Question: I have two tables combined where in every ODD numbered row (1, 3, 5....633), it contains the values of my MAIN table (that's in red in my attached screenshot).
The EVEN rows are from a USER table that needs to be updated (that's in blue in my screenshot).
The numeric string that's in column B is the key value that I'm using for my comparative value. For every numeric value in the ODD row that is different to the one beneath it in the EVEN row, I want that ODD row (in Red) copied to a new sheet. If you notice that column A is a repeating numeric value for every TWO rows (that's a loan number and that record needs to be updated with those numeric values that are different in Column B)....this will be the project once all the differentiating rows are identified.
For instance, in the screenshot, row #359, 361, 363, etc., would be copied to a new sheet because the value in Column B in the even row beneath it is different

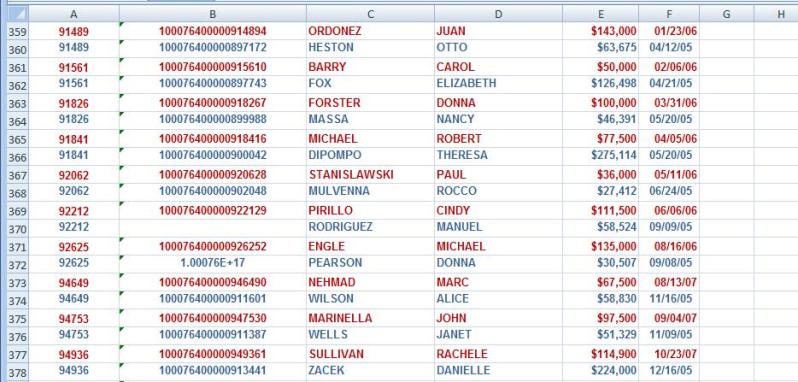
Answer: Are you looking to do this manually, with formulas, VBA? If you're familiar with VBA, I'd suggest using the macro recorder in the following way:
1. add a formula to check the odd/even values =OR(B1=B2,MOD(ROW(),2)=0) (this formula will only return FALSE on ODD rows where the value of the row below differs)
2. filter on FALSE
3. select the visible (filtered) cells
4. copy and paste the cells into the new sheet
I hope this helps. Let us know what works!